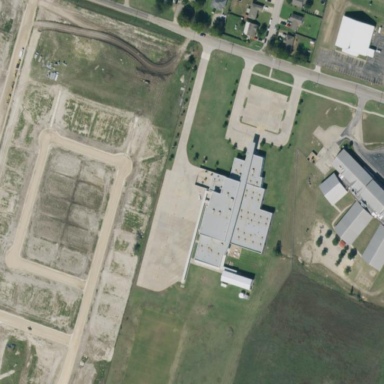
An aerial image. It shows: School.